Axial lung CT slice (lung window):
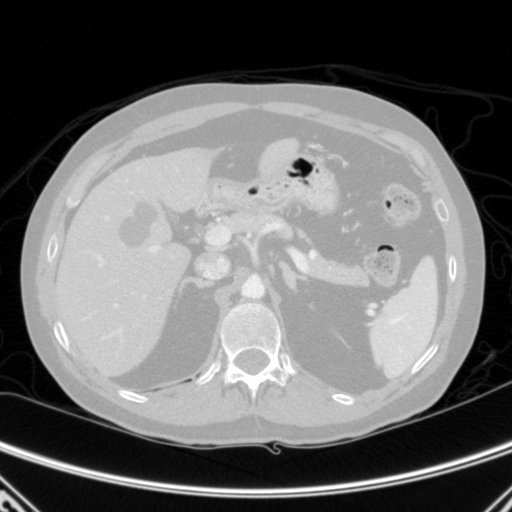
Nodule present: no